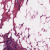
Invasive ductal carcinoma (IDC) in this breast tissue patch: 1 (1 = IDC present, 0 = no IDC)